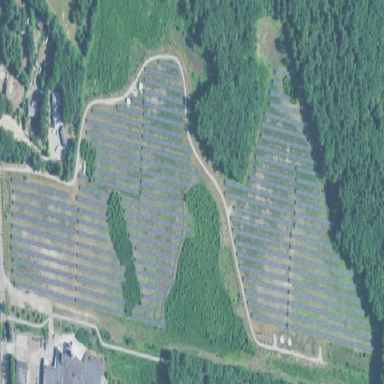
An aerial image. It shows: Solar power plant enclosed by fence. The plant generates electricity using photovoltaic technology.